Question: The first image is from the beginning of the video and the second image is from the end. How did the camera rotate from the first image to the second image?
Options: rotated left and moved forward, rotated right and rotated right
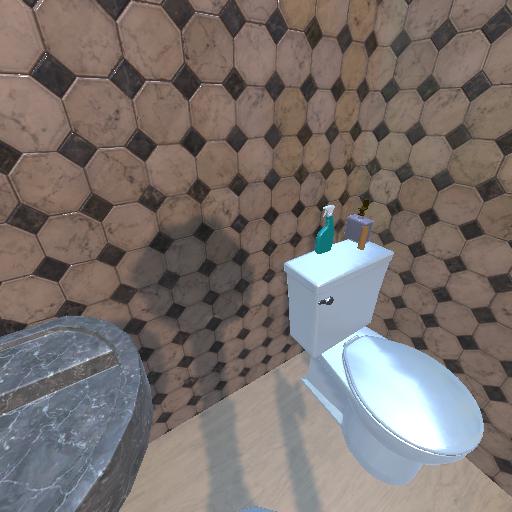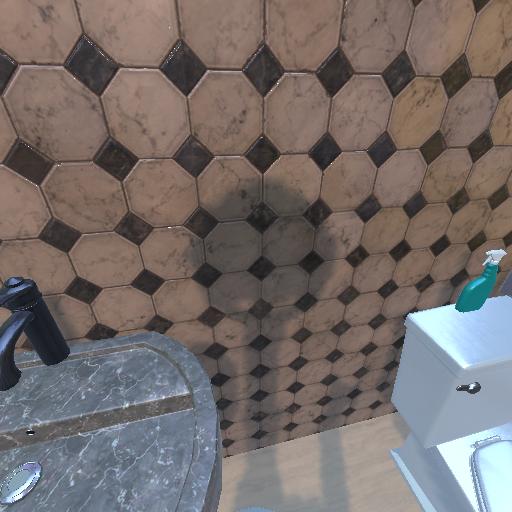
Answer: rotated left and moved forward